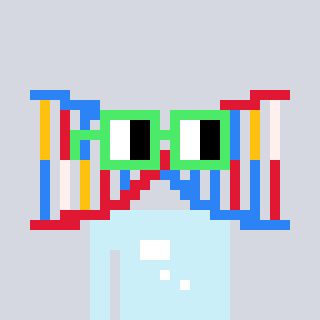
a pixel art character with square light green glasses, a dna-shaped head and a cold-colored body on a cool background